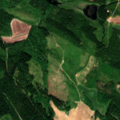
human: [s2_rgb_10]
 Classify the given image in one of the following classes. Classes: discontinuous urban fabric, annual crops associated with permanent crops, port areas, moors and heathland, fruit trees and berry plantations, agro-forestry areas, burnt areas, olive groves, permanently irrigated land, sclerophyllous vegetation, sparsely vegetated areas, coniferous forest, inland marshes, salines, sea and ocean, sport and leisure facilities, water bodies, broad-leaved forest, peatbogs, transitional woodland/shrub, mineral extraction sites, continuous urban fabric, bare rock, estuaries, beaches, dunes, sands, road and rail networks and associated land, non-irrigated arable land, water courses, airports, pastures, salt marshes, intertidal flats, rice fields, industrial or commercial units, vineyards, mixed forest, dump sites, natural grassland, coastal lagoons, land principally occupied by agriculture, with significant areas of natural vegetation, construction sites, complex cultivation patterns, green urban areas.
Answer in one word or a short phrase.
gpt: non-irrigated arable land, coniferous forest, mixed forest